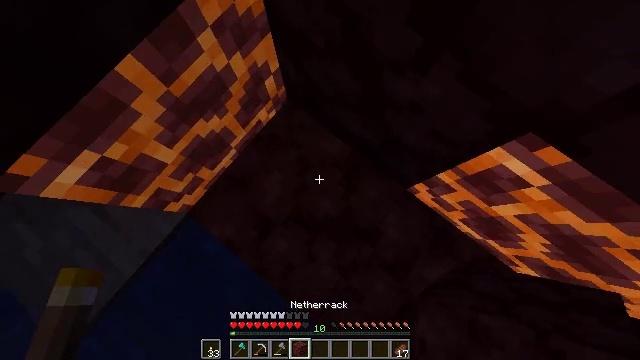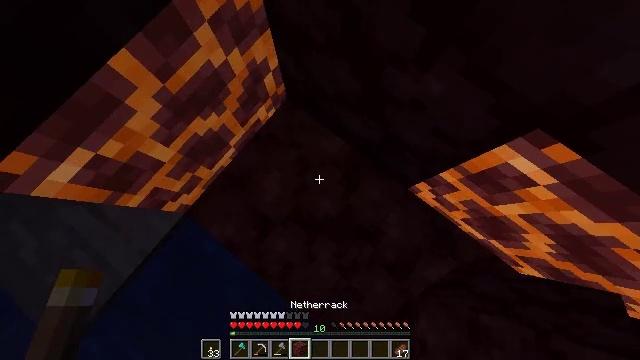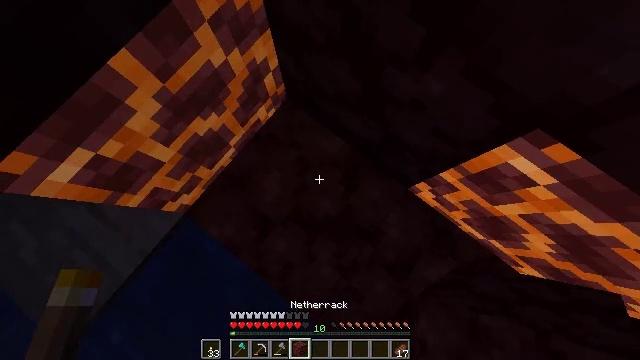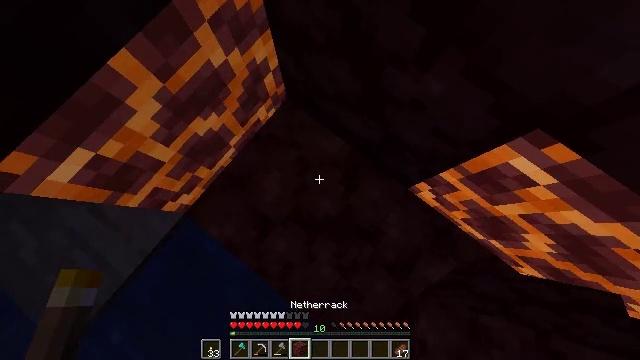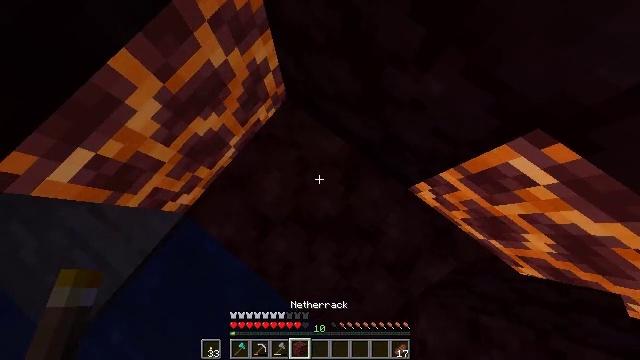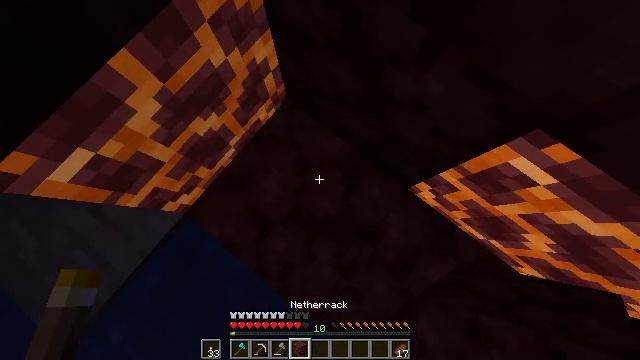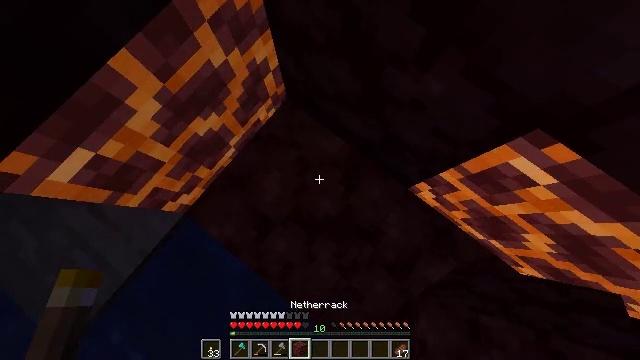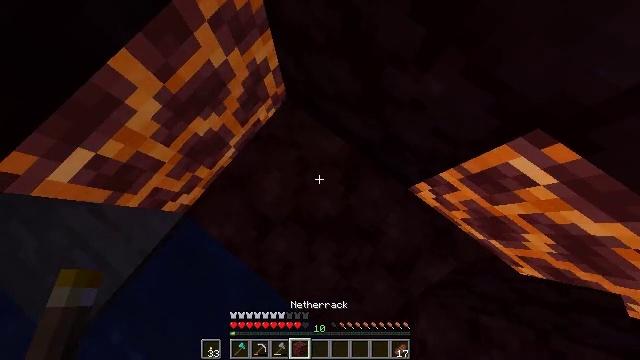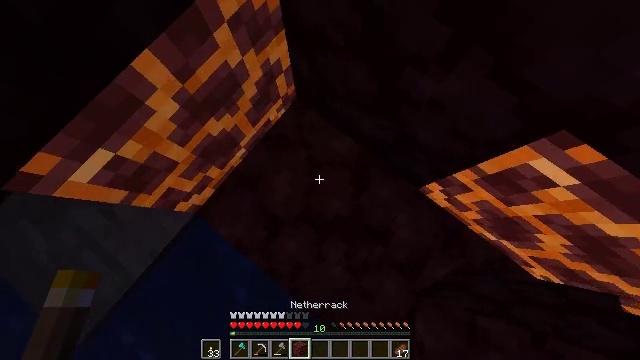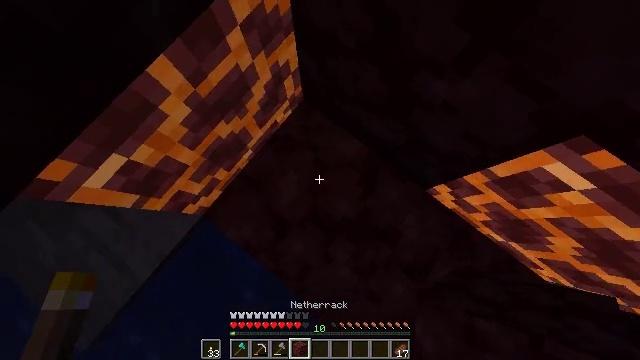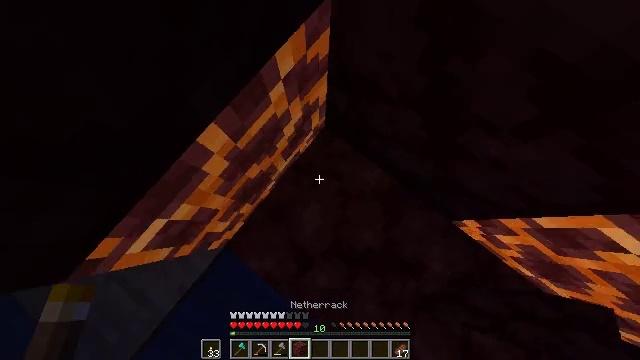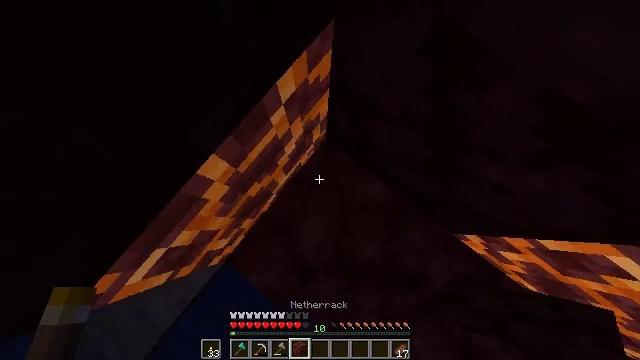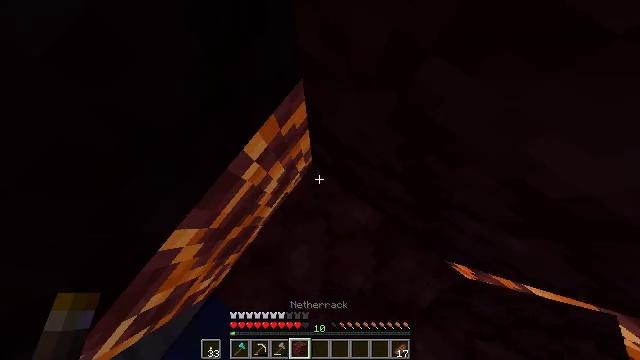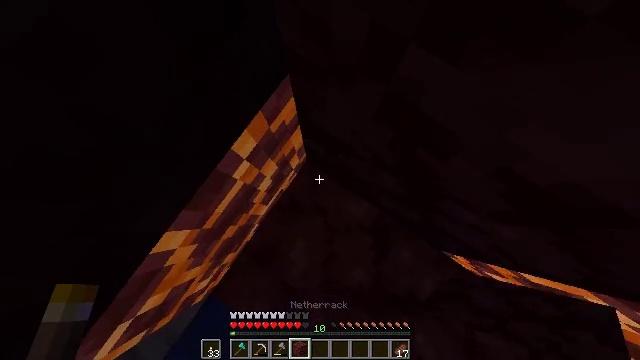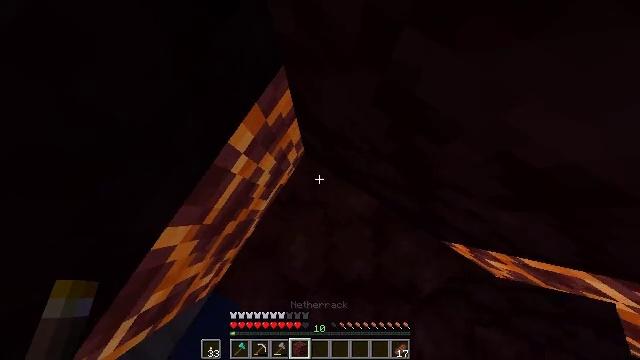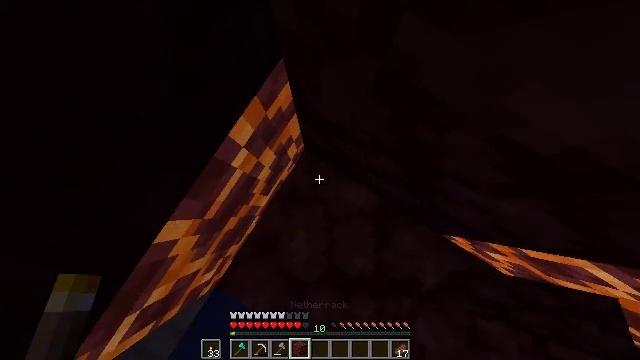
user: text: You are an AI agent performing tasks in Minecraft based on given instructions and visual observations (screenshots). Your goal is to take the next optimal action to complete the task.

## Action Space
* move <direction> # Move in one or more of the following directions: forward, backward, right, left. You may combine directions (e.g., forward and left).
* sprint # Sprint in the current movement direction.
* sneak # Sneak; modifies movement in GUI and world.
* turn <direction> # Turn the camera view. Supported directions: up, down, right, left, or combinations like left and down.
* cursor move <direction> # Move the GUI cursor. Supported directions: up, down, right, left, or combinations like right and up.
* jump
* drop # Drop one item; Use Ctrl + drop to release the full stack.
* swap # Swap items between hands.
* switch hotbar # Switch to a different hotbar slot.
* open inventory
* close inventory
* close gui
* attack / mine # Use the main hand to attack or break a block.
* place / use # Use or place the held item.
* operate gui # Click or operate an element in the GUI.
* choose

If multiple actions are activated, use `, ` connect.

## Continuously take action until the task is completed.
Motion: motion action
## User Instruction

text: Attack the netherrack to gather it.
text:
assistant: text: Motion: use / place, jump
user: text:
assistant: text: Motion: use / place, jump
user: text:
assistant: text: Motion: use / place, jump
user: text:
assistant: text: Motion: use / place, jump
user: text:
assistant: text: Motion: use / place
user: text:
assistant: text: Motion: use / place
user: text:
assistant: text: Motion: use / place
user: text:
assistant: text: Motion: move left, use / place
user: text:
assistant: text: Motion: move forward and move left
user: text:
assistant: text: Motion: move forward
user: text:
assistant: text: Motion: move forward
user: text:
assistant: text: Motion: move forward, turn right
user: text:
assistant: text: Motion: turn right and down
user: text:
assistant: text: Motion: turn right and down
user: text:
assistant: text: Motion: no_op
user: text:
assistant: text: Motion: turn right and down, jump
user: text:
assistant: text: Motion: jump
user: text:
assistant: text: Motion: jump
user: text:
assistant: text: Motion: jump
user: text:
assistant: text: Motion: use / place, jump
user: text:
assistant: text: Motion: use / place, jump
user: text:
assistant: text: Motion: use / place
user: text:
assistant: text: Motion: use / place
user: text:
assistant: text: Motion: use / place
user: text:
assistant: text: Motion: use / place
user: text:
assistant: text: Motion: use / place
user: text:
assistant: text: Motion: no_op
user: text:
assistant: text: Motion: jump
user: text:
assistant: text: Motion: jump
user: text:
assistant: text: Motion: jump